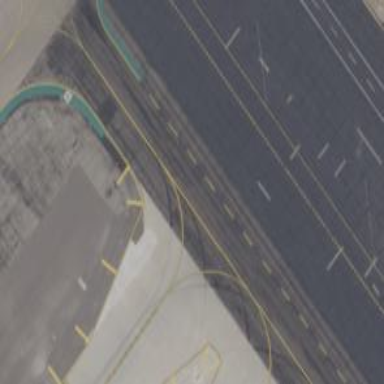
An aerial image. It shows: Image of taxiway at airport.